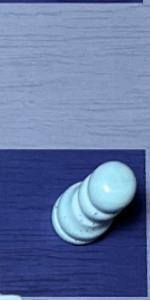
Label: Pawn_White